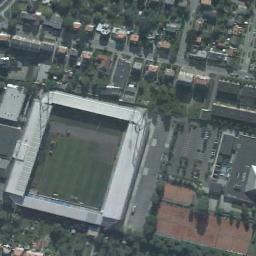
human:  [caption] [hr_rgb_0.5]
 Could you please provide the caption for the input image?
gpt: The square gymnasium is next to the residential area, Surrounded by many vegetation .

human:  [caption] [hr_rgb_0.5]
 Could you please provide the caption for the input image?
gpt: This oval stadium is surrounded by dense residential areas .

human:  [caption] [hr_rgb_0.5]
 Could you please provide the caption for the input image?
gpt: The stadium is next to some buildings and trees .

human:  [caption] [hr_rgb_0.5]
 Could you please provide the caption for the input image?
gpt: There are many buildings of different shapes and sizes next to the stadium .

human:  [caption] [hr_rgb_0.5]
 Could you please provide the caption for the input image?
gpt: There are many buildings beside the stadium .